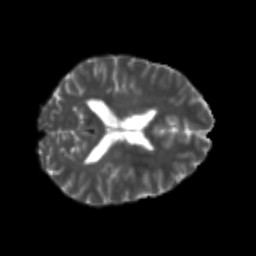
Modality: T2w
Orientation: axial
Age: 24
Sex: male
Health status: healthy
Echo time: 0.074 s